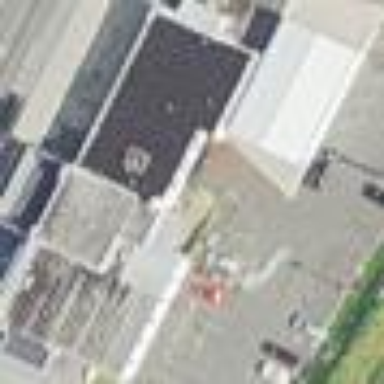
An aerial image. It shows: Commercial building with car shop.